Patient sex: M
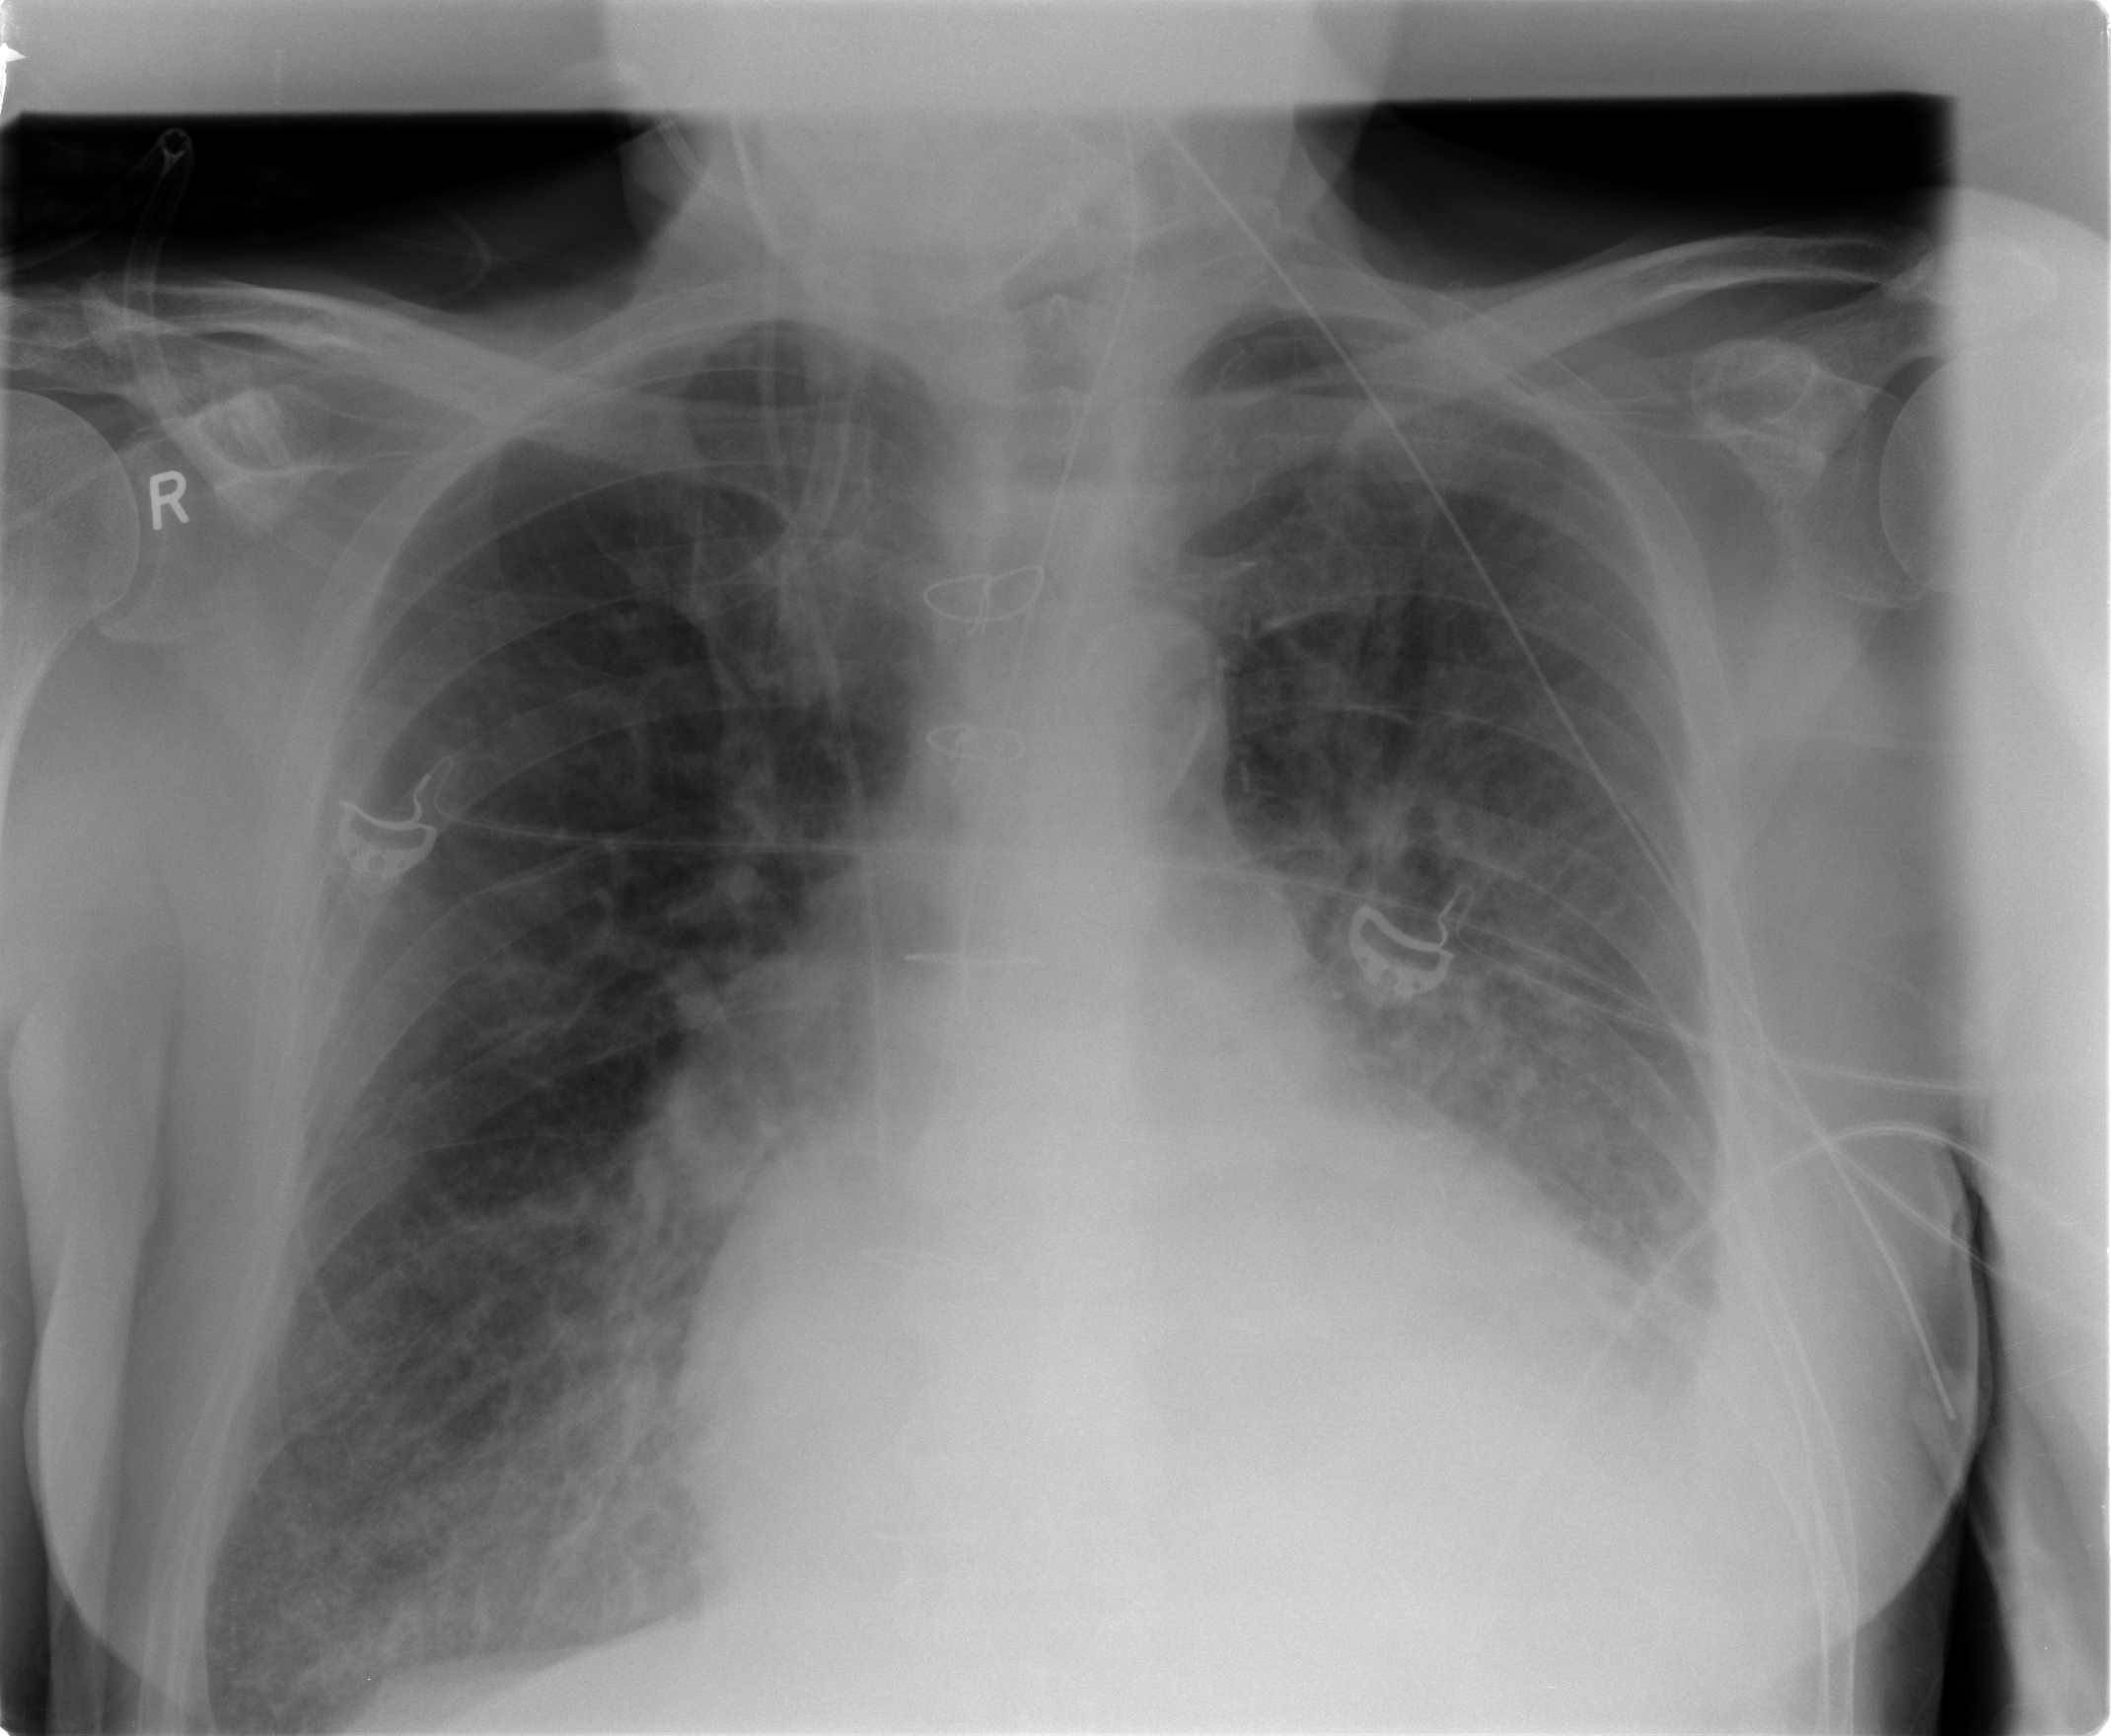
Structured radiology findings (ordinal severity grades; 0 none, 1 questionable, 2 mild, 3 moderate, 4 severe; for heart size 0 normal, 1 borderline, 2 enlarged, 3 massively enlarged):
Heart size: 2
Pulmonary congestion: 2
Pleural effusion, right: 0
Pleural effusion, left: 1
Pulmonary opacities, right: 3
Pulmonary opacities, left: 2
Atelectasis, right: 2
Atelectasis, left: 2